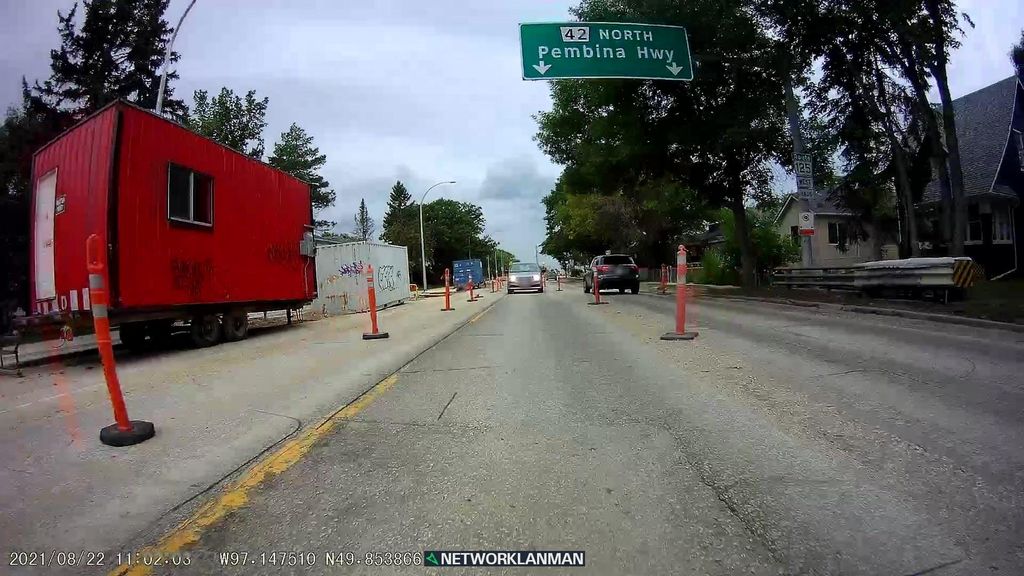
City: winnipeg